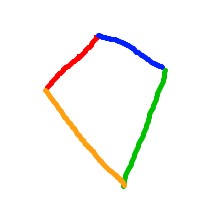
Shape: kite